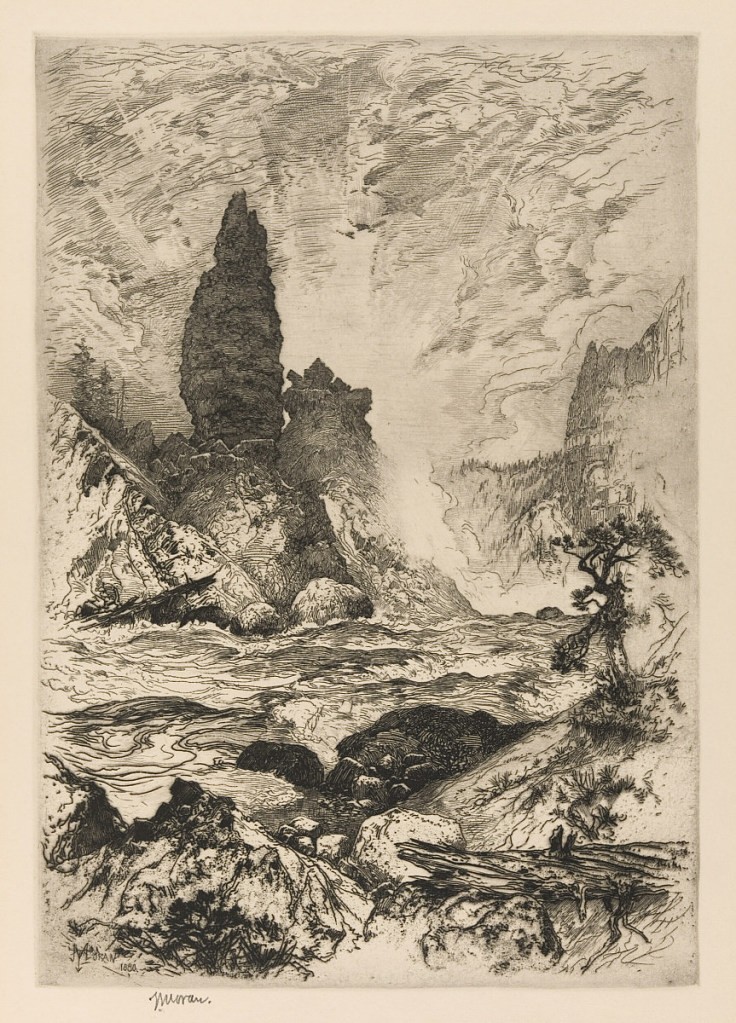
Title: Lower Falls, Yellowstone
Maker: Thomas Moran, American, b. Britain, 1837–1926
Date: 1880
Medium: Etching in black ink on tan wove paper
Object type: Print
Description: The lower falls are seen in the background. A river moves toward the left forground. Tree stump and vegetation at lower right.